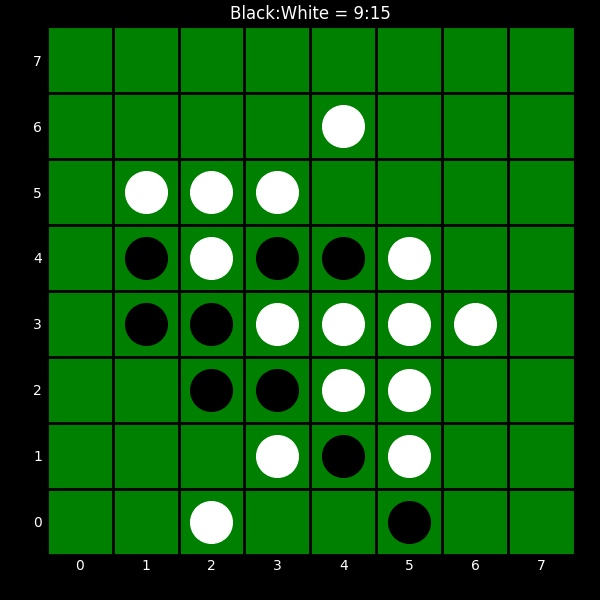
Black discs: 9
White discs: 15